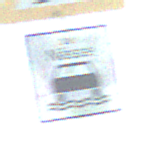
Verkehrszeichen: BeiNaesse
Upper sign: SchleuderOderRutschgefahr
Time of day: MorningAfternoon
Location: Outdoor (Suburban)
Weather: PartlyCloudy
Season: NotSpecified
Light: Natural